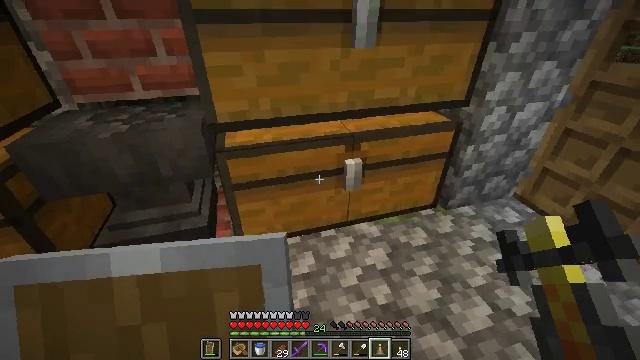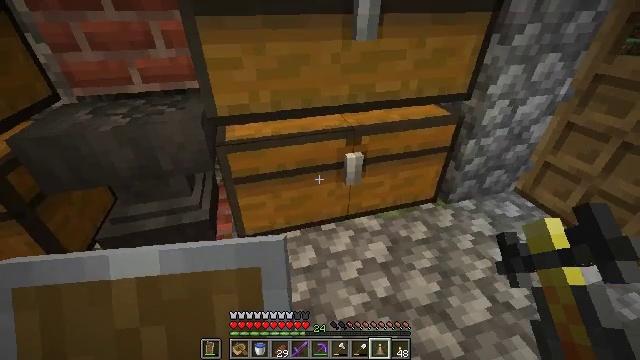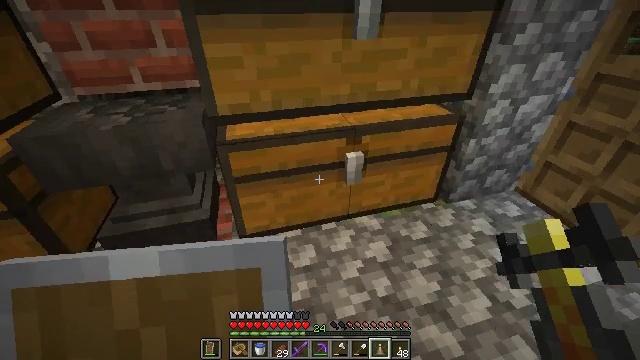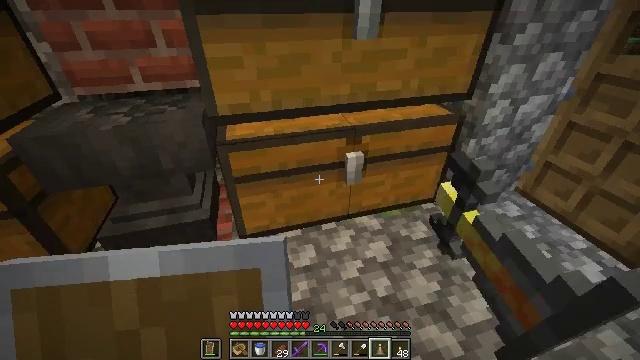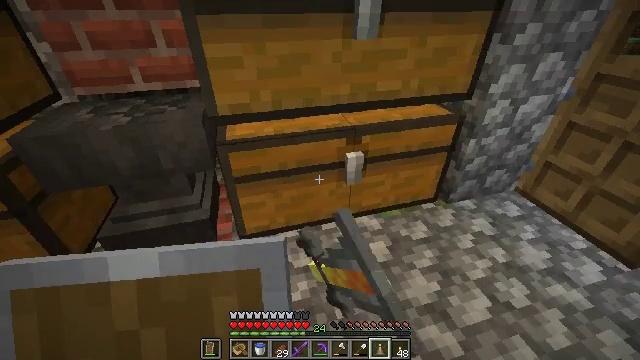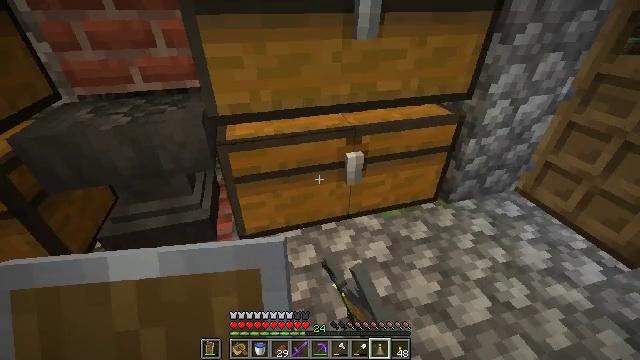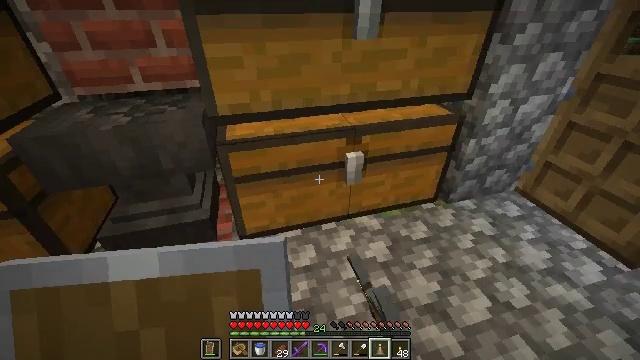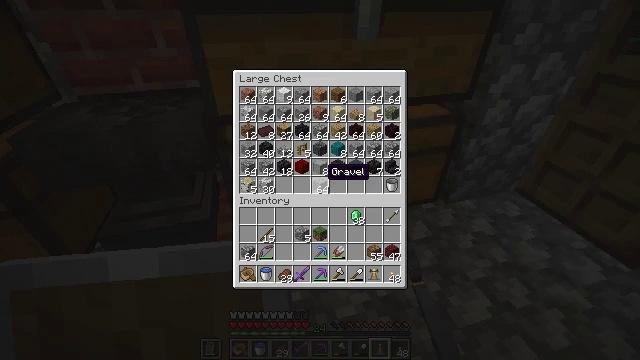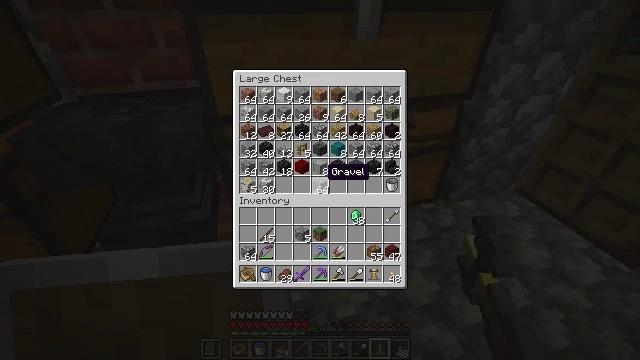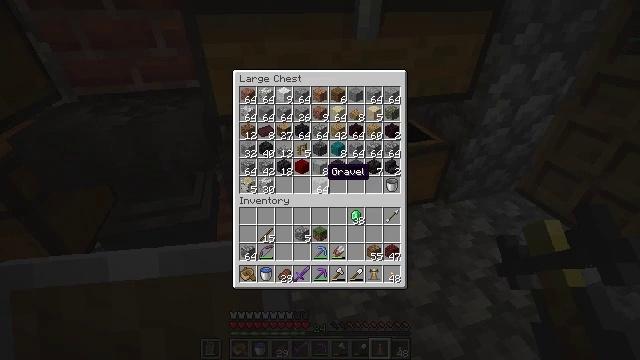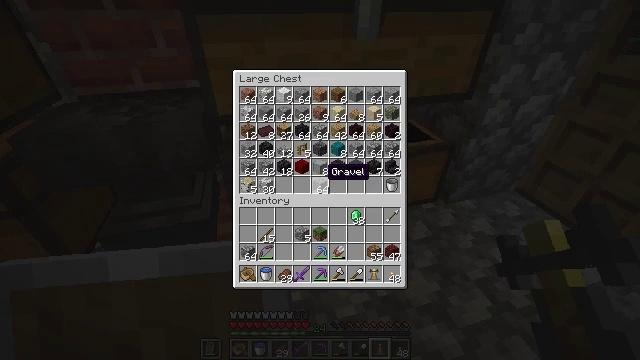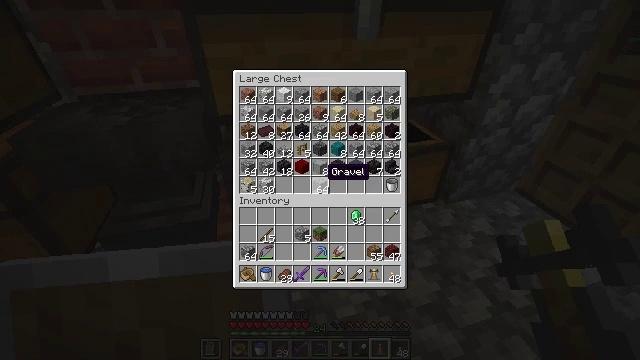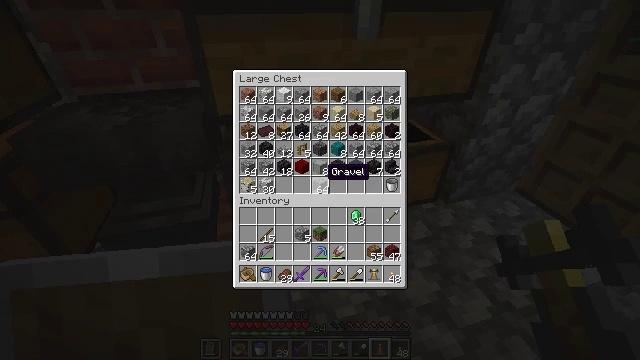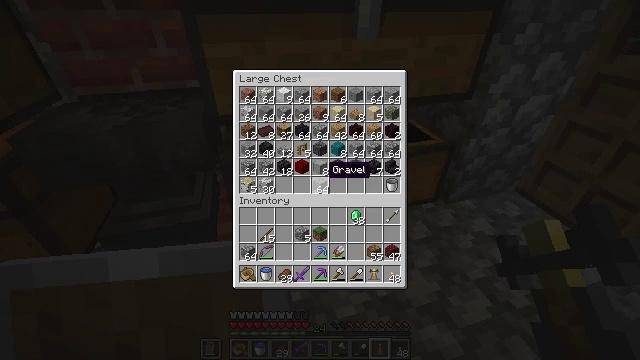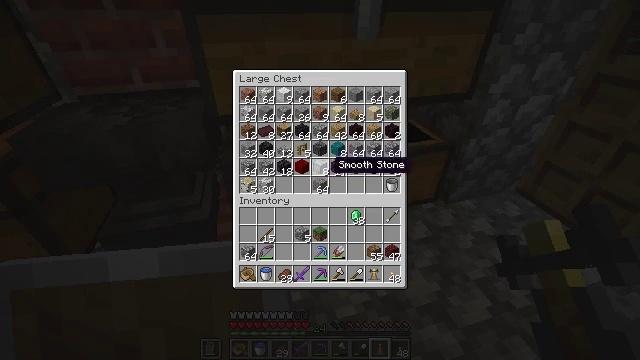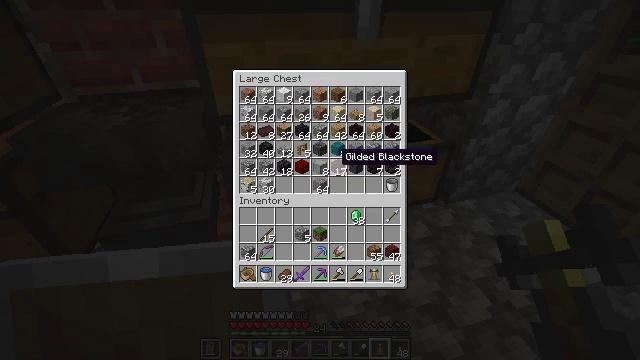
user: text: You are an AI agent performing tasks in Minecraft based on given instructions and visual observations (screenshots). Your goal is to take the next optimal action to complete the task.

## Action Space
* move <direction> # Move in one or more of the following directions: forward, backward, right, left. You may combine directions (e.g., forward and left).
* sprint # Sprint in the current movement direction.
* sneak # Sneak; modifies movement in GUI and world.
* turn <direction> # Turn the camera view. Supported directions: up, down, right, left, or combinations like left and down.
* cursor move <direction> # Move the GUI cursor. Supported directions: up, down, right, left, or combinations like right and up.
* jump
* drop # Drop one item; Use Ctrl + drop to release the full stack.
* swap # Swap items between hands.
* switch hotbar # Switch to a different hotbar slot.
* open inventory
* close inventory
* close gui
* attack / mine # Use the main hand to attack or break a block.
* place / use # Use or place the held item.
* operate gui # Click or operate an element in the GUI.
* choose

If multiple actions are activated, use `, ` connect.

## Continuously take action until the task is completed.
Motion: motion action
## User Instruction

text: Make a fletching table with wood planks and flint.
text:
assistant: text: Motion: turn down
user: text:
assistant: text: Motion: use / place
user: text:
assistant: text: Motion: use / place
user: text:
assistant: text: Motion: use / place
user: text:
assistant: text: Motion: use / place
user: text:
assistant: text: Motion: no_op
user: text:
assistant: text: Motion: no_op
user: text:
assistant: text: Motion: no_op
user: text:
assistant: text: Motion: no_op
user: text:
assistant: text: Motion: no_op
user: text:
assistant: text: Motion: no_op
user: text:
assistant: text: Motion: no_op
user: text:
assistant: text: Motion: no_op
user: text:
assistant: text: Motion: no_op
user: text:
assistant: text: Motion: turn right and up
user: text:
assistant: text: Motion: no_op
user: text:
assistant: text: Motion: no_op
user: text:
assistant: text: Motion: no_op
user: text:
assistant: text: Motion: no_op
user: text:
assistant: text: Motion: no_op
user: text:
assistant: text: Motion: no_op
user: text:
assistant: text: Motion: turn right
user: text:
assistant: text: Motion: no_op
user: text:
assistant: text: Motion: no_op
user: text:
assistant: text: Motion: no_op
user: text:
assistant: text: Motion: no_op
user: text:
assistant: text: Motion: no_op
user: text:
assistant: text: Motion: no_op
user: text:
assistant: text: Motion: attack / mine
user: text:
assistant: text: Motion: attack / mine